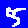
Digit: 5